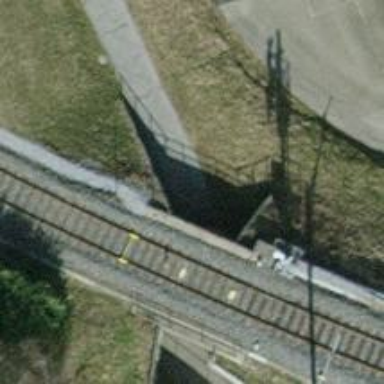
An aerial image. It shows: Footway on asphalt surface passing through tunnel.